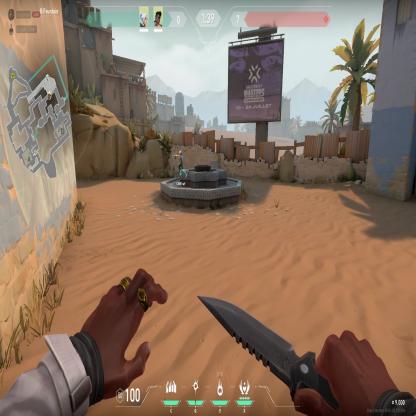
Label: teammate